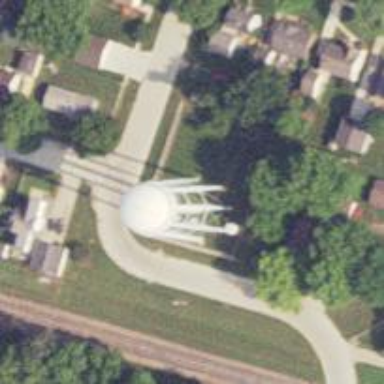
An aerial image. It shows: Water tower that is man-made.